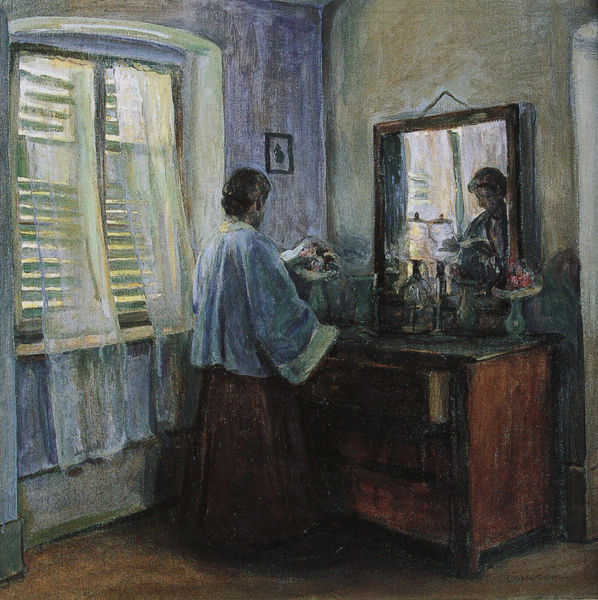
Titel: Les Volets Clos
Künstler: Elizabeth Nourse
Standort: Paris
Institution: Musée d'Orsay
Schlagwörter: blau, dunkel, gemälde, mann, umhang, impressionismus, mädchen, blume, blumen, braun, fenster, frau, frisur, glas, grau, haar, holz, kleid, lampe, licht, marmor, raum, rücken, schwarz, tür, weiss, zimmer, obst, rot, malerei, rock, flasche, jacke, wand, gesicht, rahmen, schale, bild, möbel, porträt, signatur, spiegel, vorhang, öl, einsamkeit, spiegelung, wind, boden, gewand, interieur, mantel, fensterläden, landleben, kanne, vase, hellblau, kommode, ruhe, schrank, ecke, spiegelbild, nachmittag, lila, van gogh, ölgemälde, gardine, gardinen, tapete, vorhänge, kerze, schlafzimmer, schublade, türrahmen, leuchter, vasen, kammer, blumenstrauß, wände, spitzweg, fensterladen, gogh, morgentoilette, fensterrahmen, jalousie, pinsel, bekleidung, komode, schubladen, karaffe, toilette, anrichte, schubfächer, ehe, diffus, obstschale, durchsichtig, andacht, alleine, erinnerung, kosmetik, raum zimmer, gaze, versunkenheit, rolladen, rollo, morgenrock, oden, verschmiert, poncho, verwaschen, fensterlade, raumecke, store, lamellen, fußbodenb, holzs, schubfach, speigel, hotelzimmer, frau bild, refelxion, refelktieren